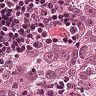
Metastatic tissue present: yes